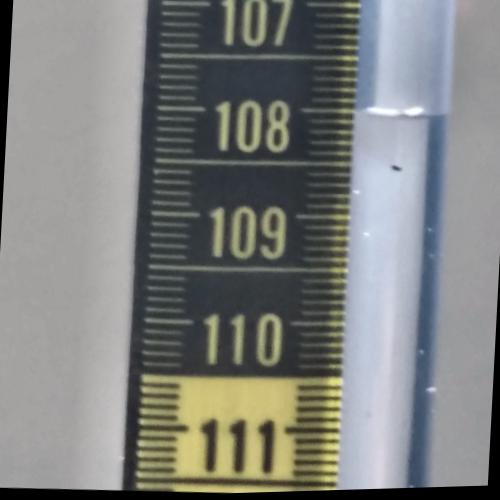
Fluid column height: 108.0 cm